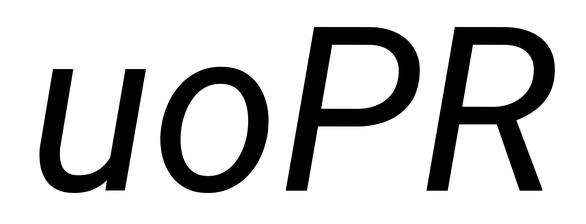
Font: Roboto-Italic_Italic